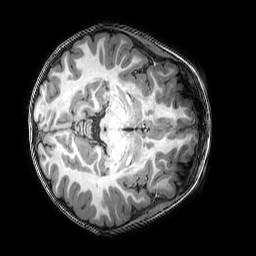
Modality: T1w
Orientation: axial
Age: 6
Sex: male
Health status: healthy